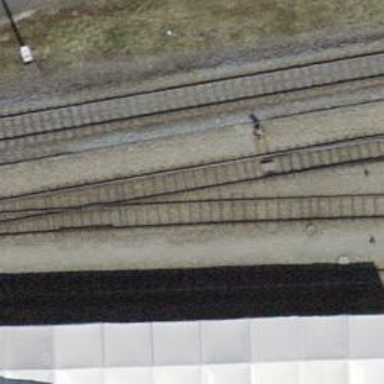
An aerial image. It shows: Single-track railway spur.